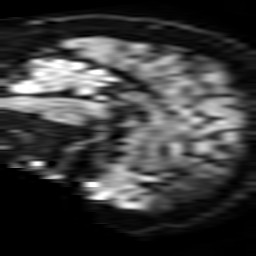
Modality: TRACE
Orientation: sagittal
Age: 61
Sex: male
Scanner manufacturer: philips
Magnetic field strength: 3 T
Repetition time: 3.799 s
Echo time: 0.06134 s